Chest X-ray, PA view. Patient: 55 years old, sex M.
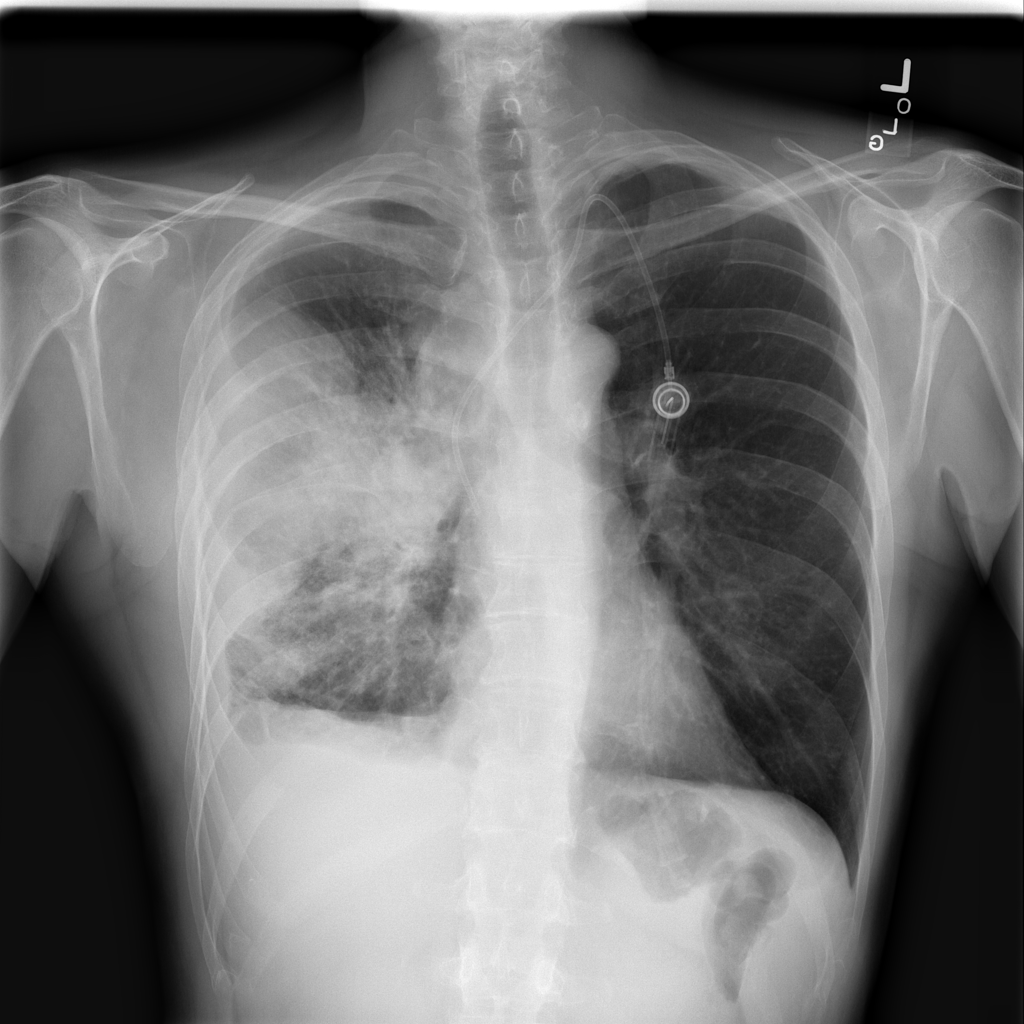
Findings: Consolidation, Infiltration, Mass